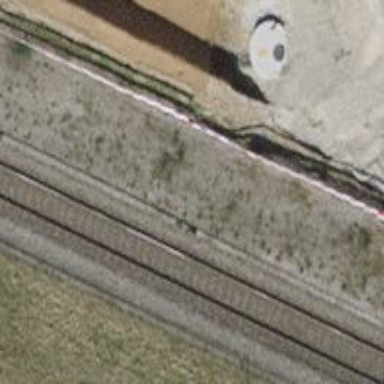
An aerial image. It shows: Abandoned railway with one track.